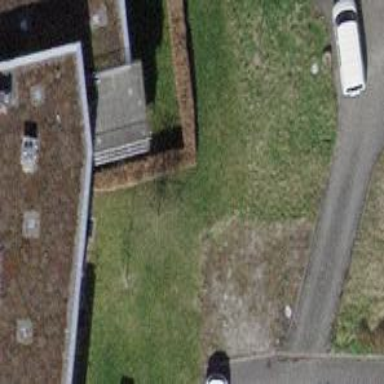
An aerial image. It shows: Hedge acting as barrier.